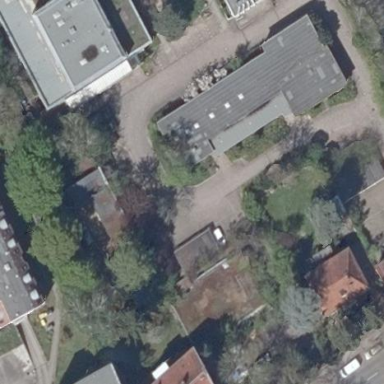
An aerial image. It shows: Commercial building.